Current action and preconditions to check: trajectory_clear

Your task: For each precondition in the list above, predict whether it will hold at this action.

Consider the current scene as observed from the mobile robot's camera, and analyze the predicted future states of all dynamic agents (e.g., people, animals, vehicles, or any moving entities) within the NEXT SECOND.

IMPORTANT: Only answer "very likely" if you are absolutely certain—based on strong, clear evidence—that a dynamic agent will violate the precondition in the predicted future state. Do NOT answer "very likely" for unlikely, ambiguous, or low-probability risks.

Ask yourself for each precondition: Is there a high probability, with clear and convincing evidence, that the predicted future states of any dynamic agent will interfere with the predicted future state of the currently executing action within the NEXT SECOND, causing that precondition to fail?

Assess the risk level based on these predictions. Use "likely" or "very likely" if motions create a clear risk of interference.

Use "neutral" or "improbable" if agents are nearby but their predicted paths are clearly diverging or non-conflicting.

Failure Risk Categories: "very improbable", "improbable", "neutral", "likely", "very likely"

Answer Format: Output ONLY the probability_of_failure value from these categories: "very improbable", "improbable", "neutral", "likely", "very likely"

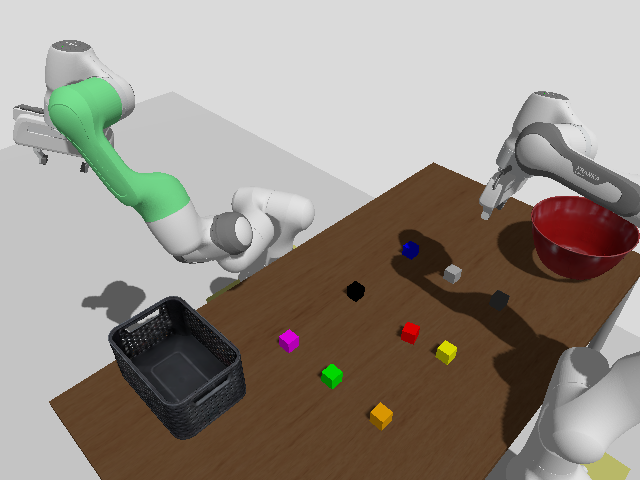

Answer: very improbable